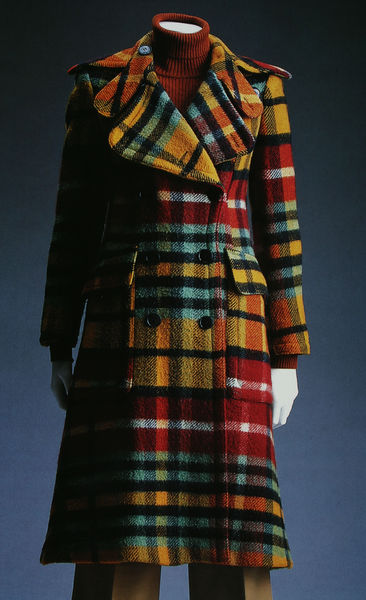
Titel: Mantel
Künstler: Daniel Hechter
Standort: Kyoto (Japan)
Institution: Kyoto Costume Institute
Schlagwörter: blau, weiß, gelb, grün, ocker, bunt, kariert, orange, schwarz, rot, karo, mode, rock, hose, jacke, kragen, ärmel, hände, kostüm, mantel, modell, knöpfe, revers, foto, puppe, schwart, rollkragen, taschen, pullover, trenchcoat